Field crop: maize
Growth stage: 1
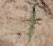
Species: atriplex